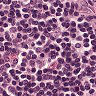
Metastatic tissue present: no